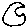
Label: moon